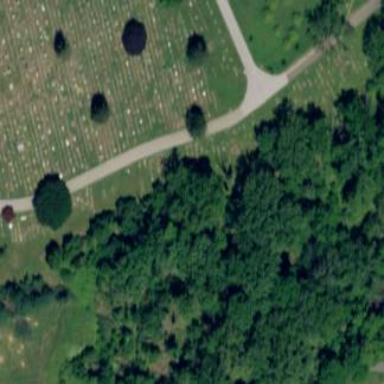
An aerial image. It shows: Sector in the cemetery.